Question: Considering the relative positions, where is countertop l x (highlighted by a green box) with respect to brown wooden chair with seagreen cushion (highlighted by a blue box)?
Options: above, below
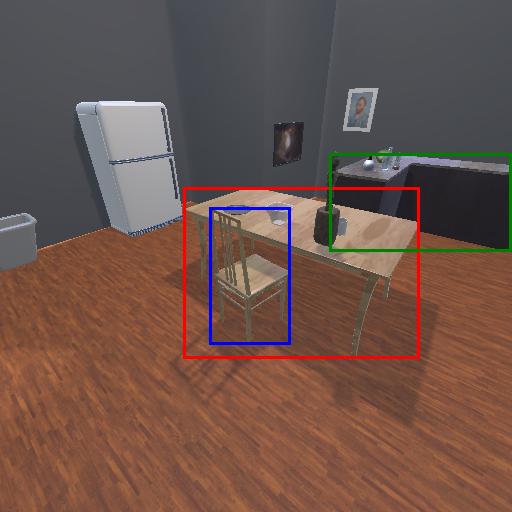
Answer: above